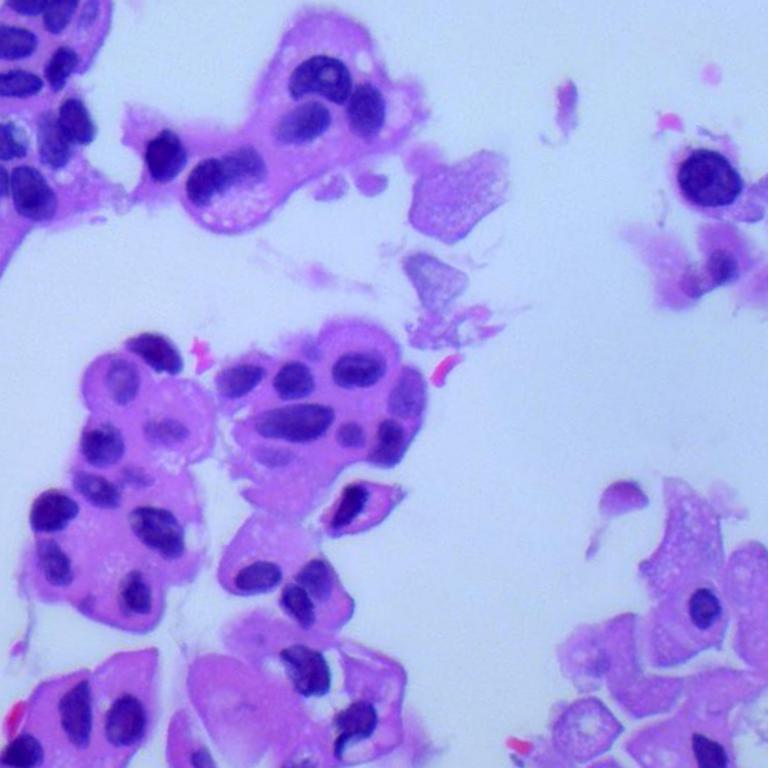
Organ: lung
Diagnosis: adenocarcinomas